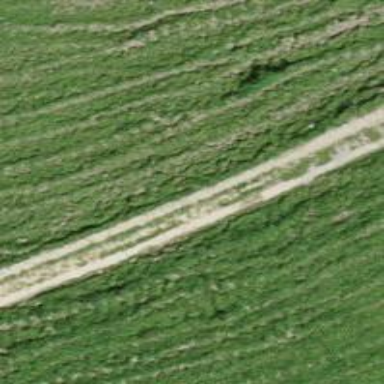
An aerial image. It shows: Bridleway.